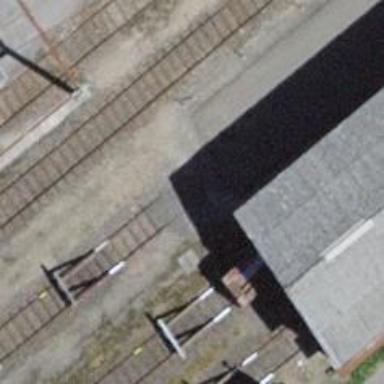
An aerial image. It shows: Railway buffer stop.